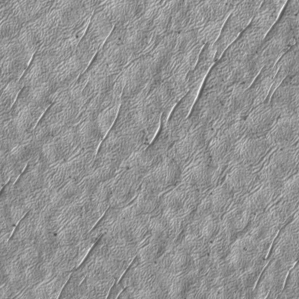
Label: frost